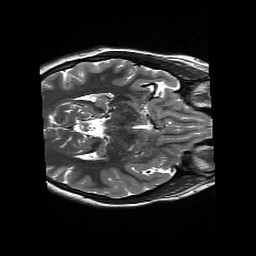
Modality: T2w
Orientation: axial
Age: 18
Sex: female
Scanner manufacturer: siemens
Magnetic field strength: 3 T
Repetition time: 13.52 s
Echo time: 0.088 s